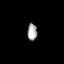
Tissue: lung
Cell type: Myeloid cells
Senescence score: 0.1936
Nuclear area (px): 161
Mean DAPI intensity: 166.224